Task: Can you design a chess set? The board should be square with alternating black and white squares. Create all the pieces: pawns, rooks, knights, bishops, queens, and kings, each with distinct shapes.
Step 986:
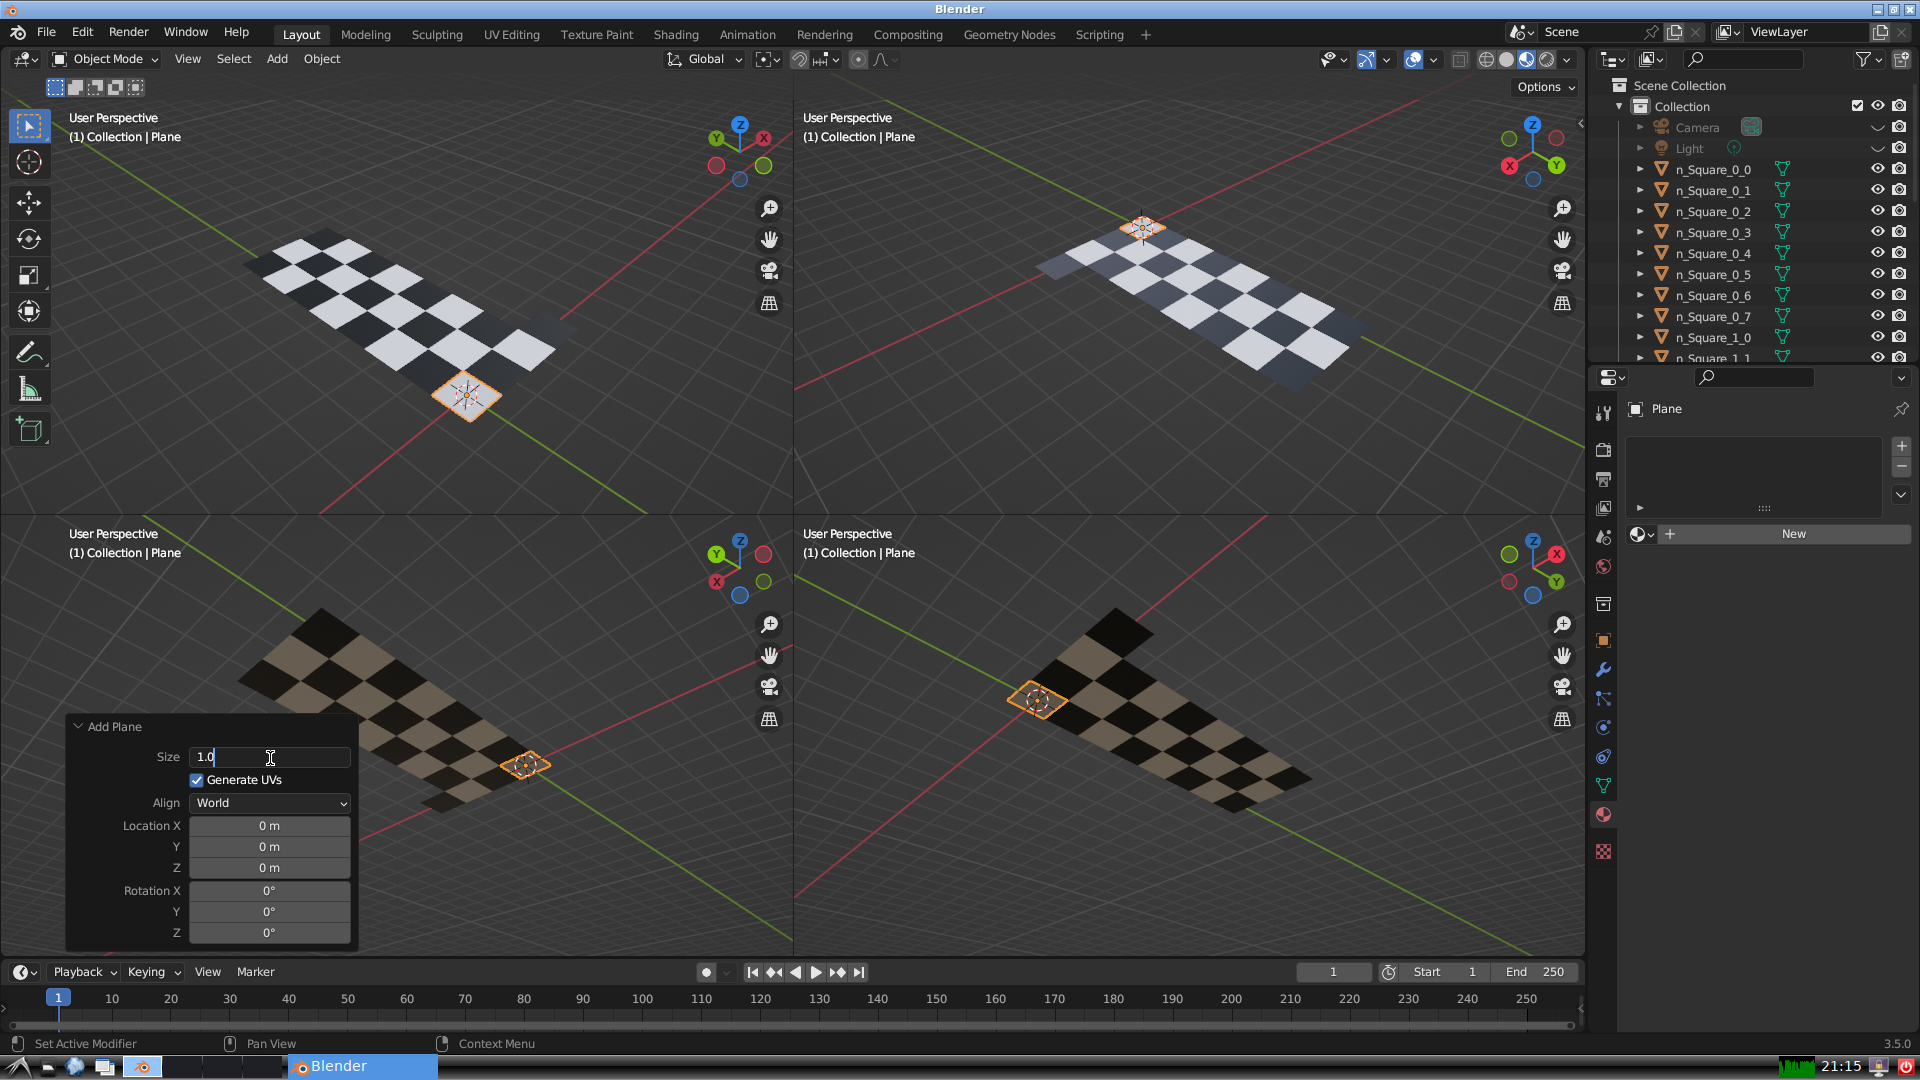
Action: {"key_press": ['Return']}